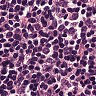
Metastatic tissue present: no